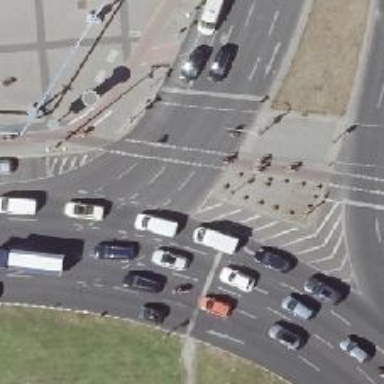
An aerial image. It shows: Unmarked crossing on footway.